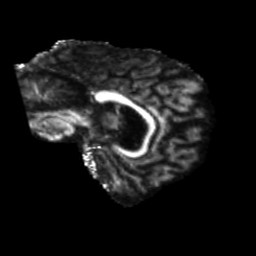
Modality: FA
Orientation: sagittal
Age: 64
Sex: female
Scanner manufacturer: siemens
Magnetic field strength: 3 T
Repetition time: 5.25 s
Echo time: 0.08 s